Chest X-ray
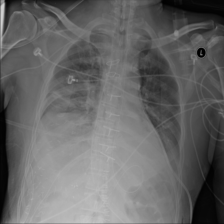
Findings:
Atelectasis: negative
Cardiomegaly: negative
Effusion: positive
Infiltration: positive
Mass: negative
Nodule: negative
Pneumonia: negative
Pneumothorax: negative
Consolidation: negative
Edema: negative
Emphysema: negative
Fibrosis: negative
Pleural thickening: negative
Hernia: negative